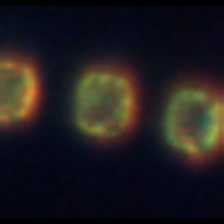
Taxon: Thalassiosira
Group: Diatoms